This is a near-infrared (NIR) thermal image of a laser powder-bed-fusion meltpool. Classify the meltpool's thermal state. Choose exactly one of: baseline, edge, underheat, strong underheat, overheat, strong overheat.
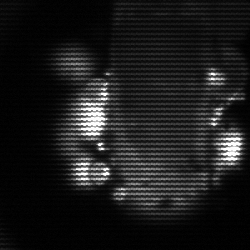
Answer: strong underheat